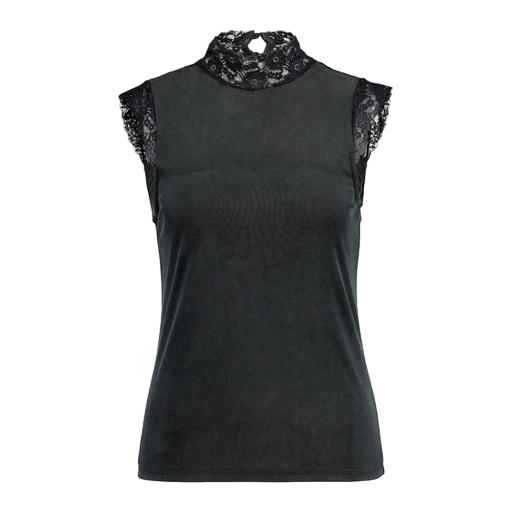
black lace-accented top, sleeveless top lace, high-neck top, white background